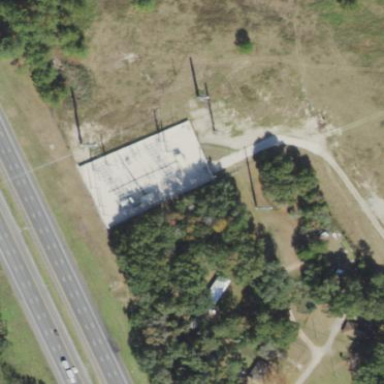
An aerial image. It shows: Power substation with fence around it. The substation is used for switching.